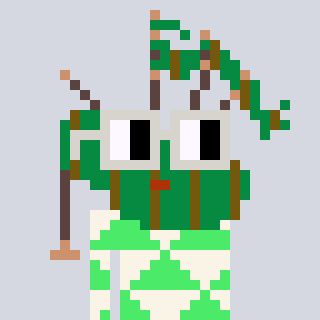
a pixel art character with square light gray glasses, a bagpipe-shaped head and a teal-colored body on a cool background